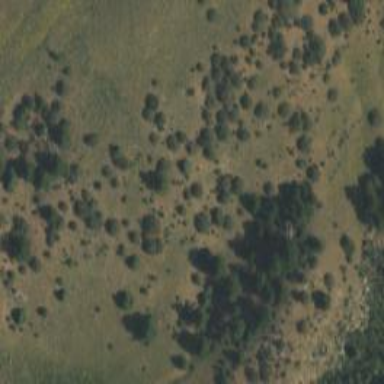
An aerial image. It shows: Forest area dominated by evergreen needle-leaved trees.